Question:
This image is not an original snap, i'v took the chrome look and added that extra line that phonegap ( on ipad ) has with gimp( image editor ).
It doesn't happen in the PhoneGap emulator on chrome ( Ripple extension ).
So why is this extra line appears? is there any css property that can make it disappear ?
This is the css that is used:
'''
.input_field
{
font-size:20;
border-style:solid;
border-color:#E2E2E2;
border-width:1;
}
'''
And this is the HTML code:
'''
<input type="text" class="input_field" id="system_serial_number" style="width:100%"/>
'''
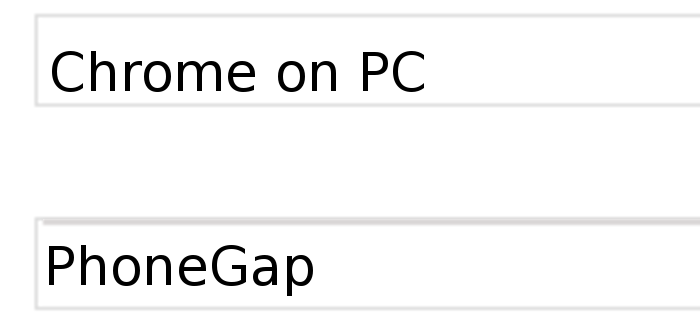
Answer: could you please try this code 'input {-webkit-appearance: none;}' in your css file.
if this works, you can find out more about 'appearance' css property here
<URL>